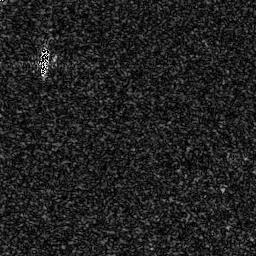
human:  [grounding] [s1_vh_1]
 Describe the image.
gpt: In the satellite image, there is  <ref>1 small ship </ref> <box>[[14, 16, 19, 30, 0]]</box> located at top left.